Group 1:
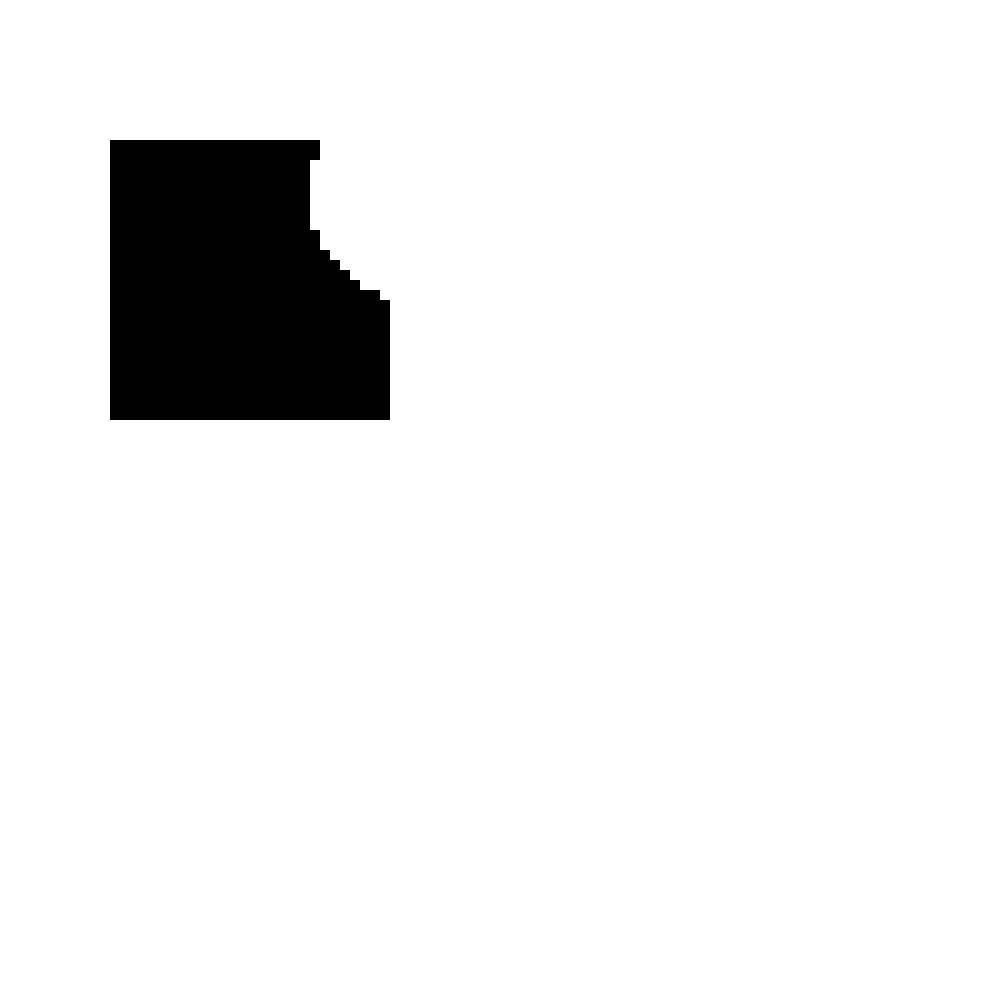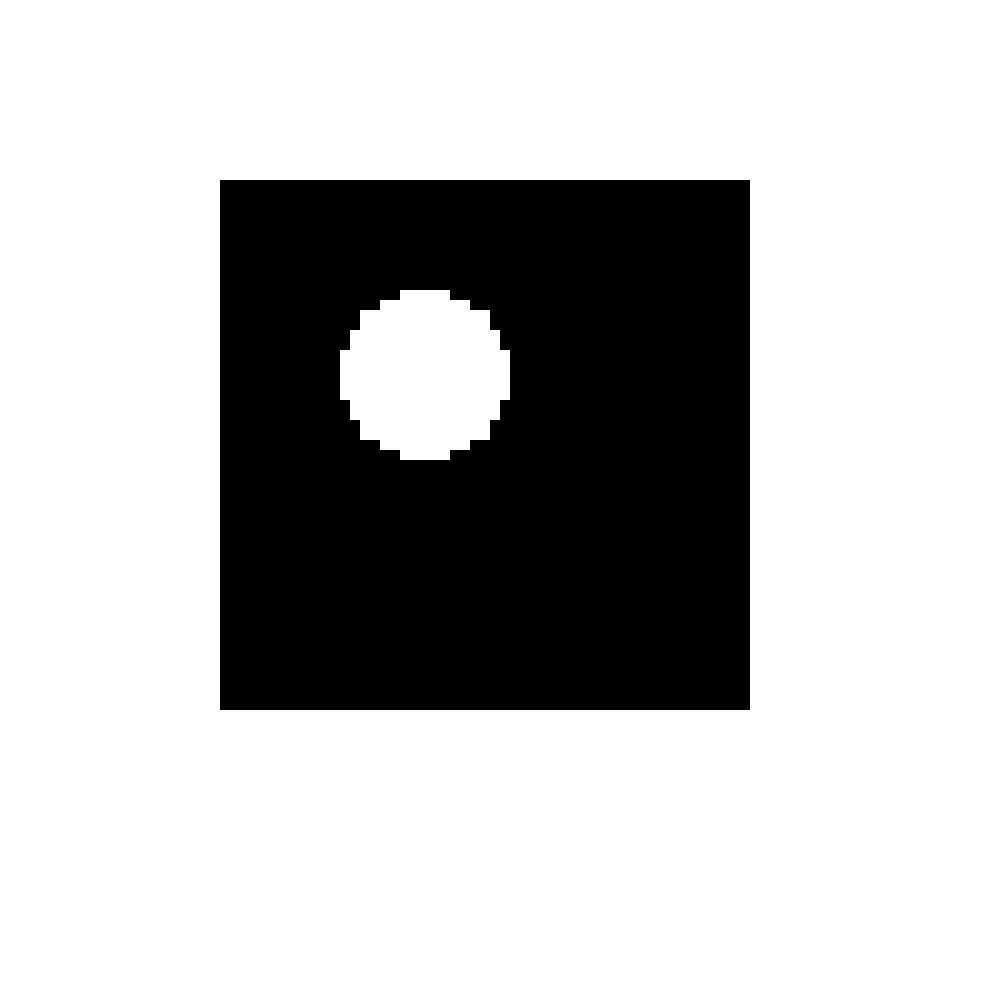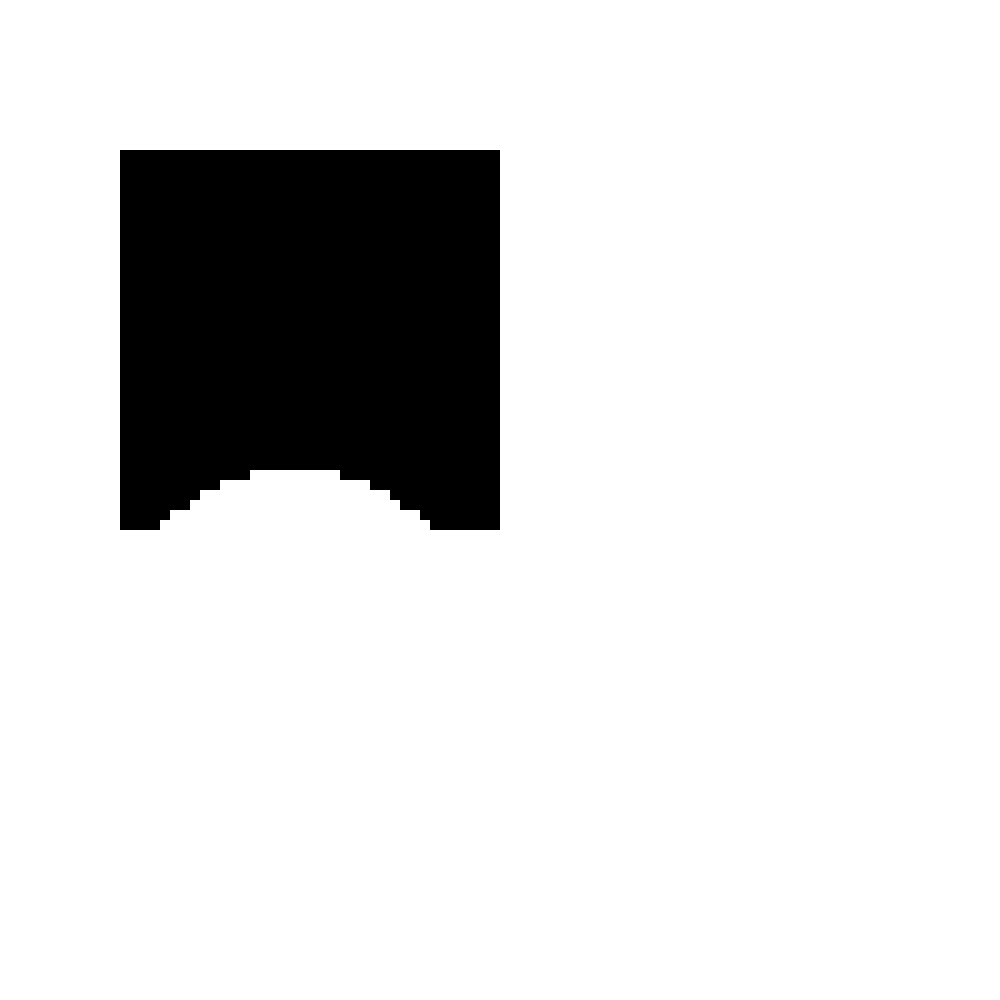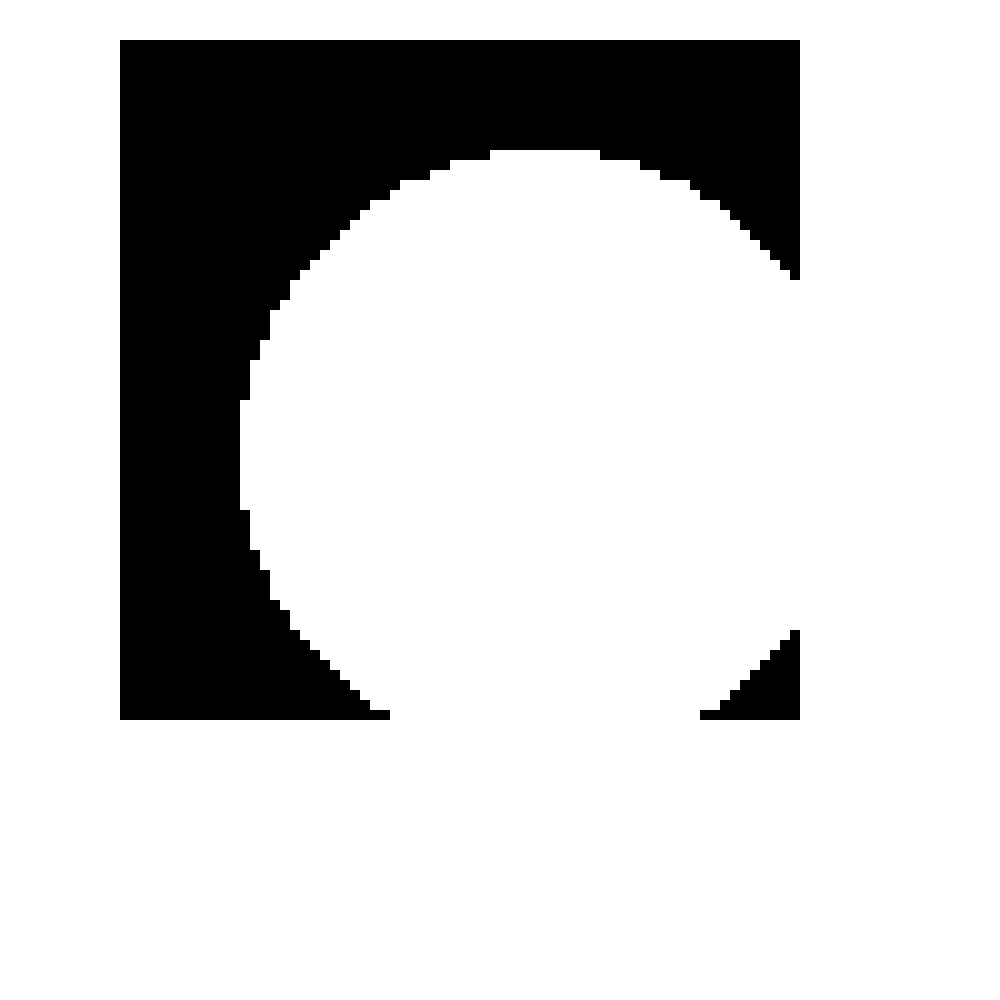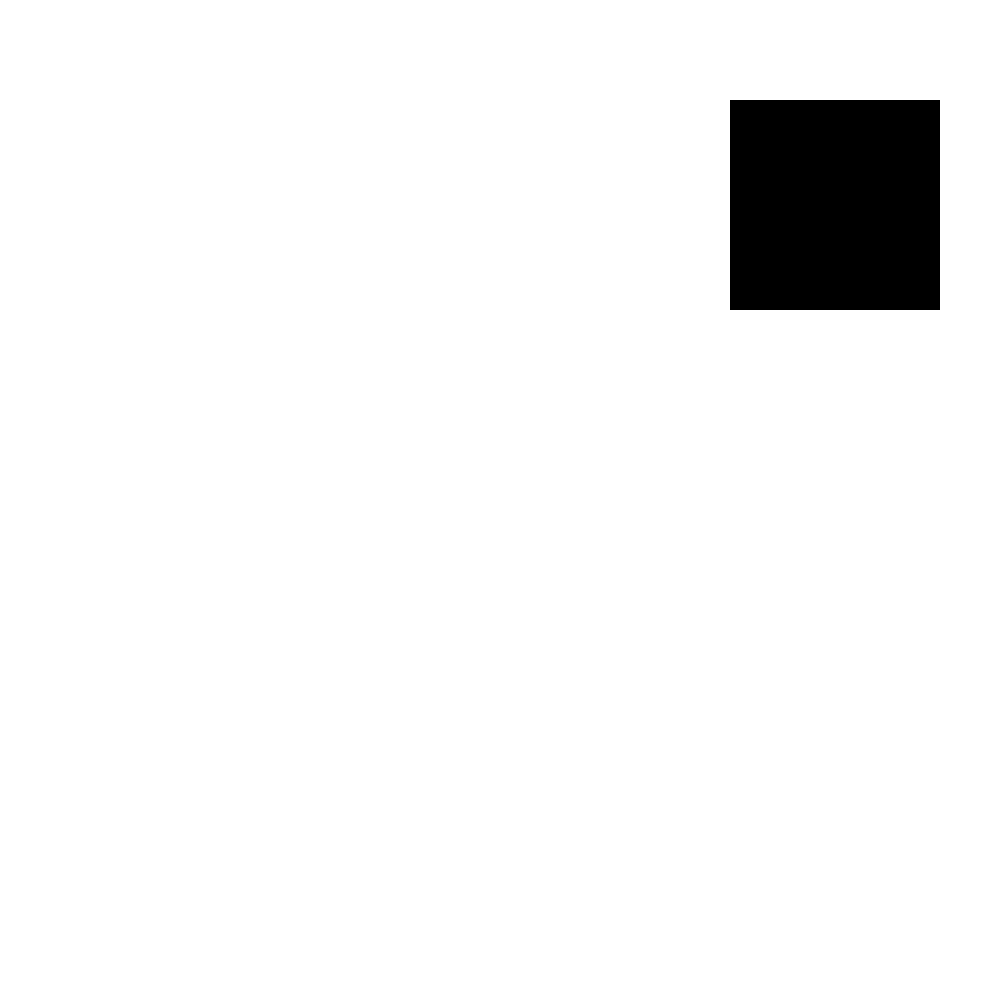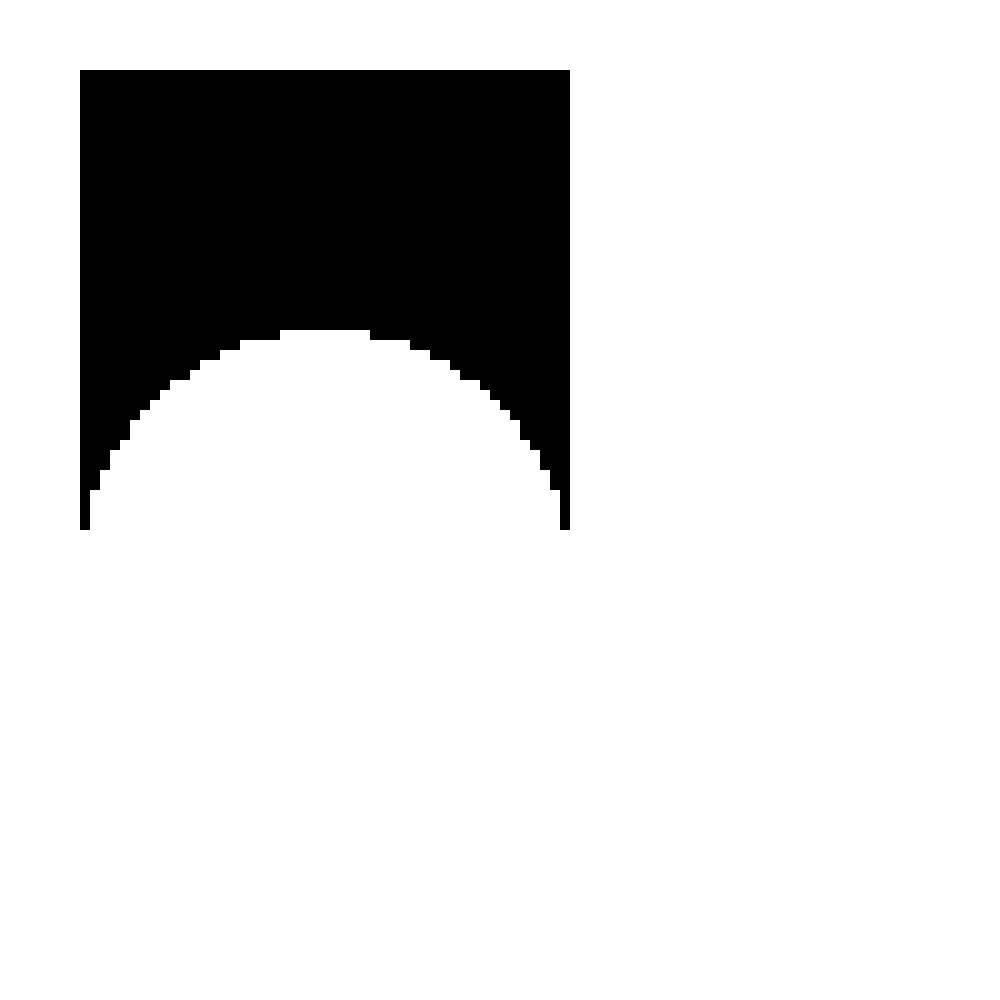
Group 2:
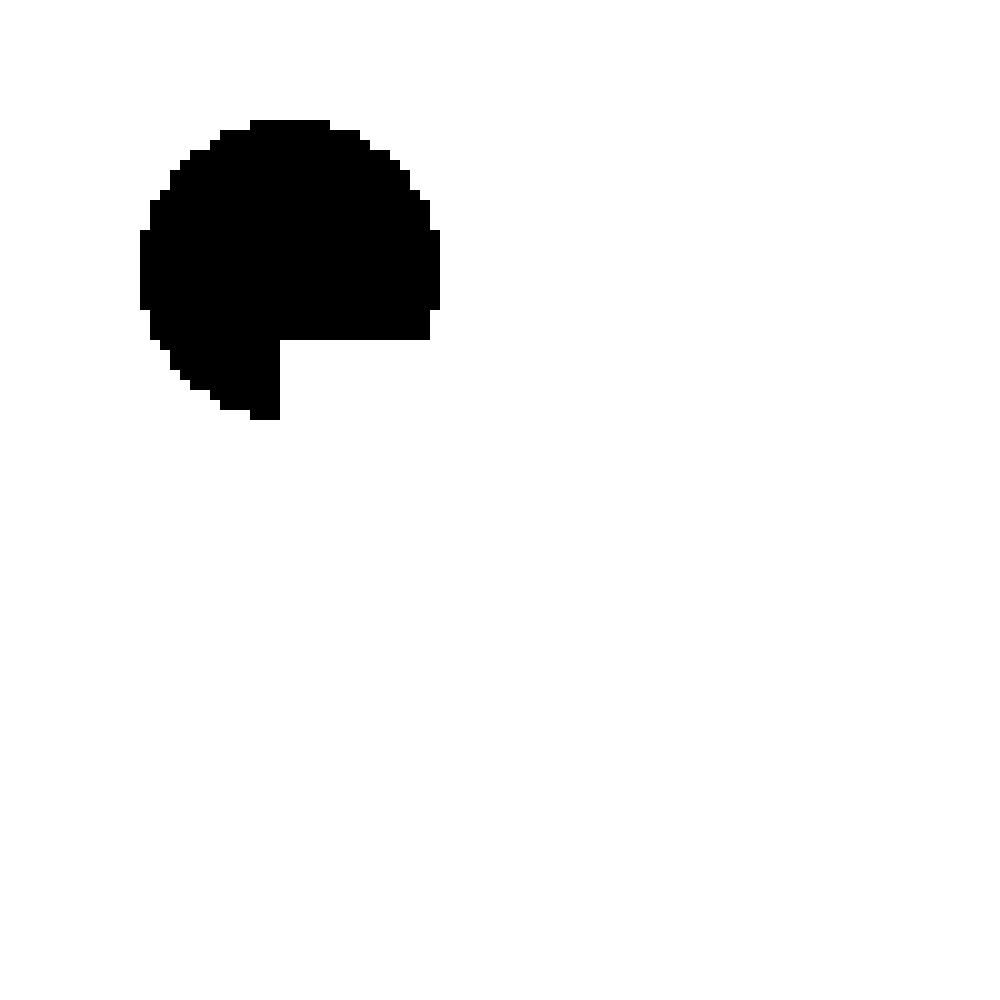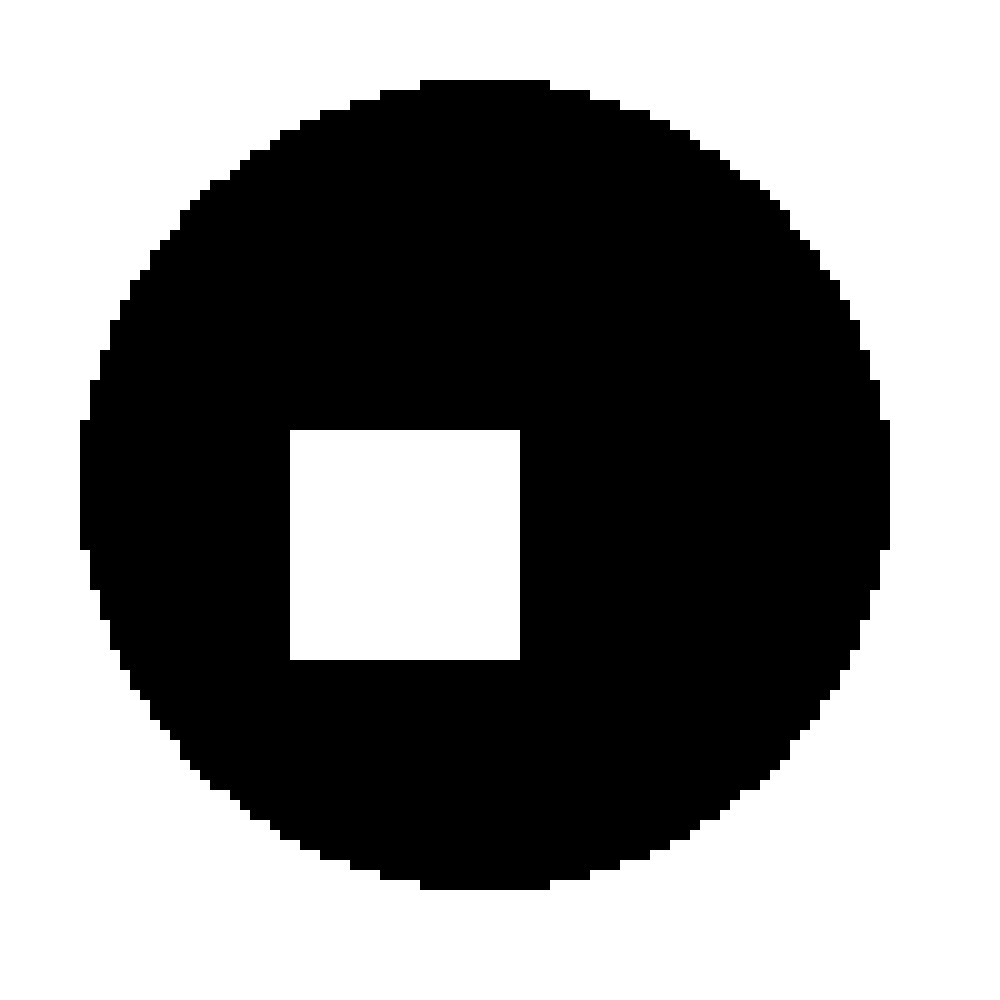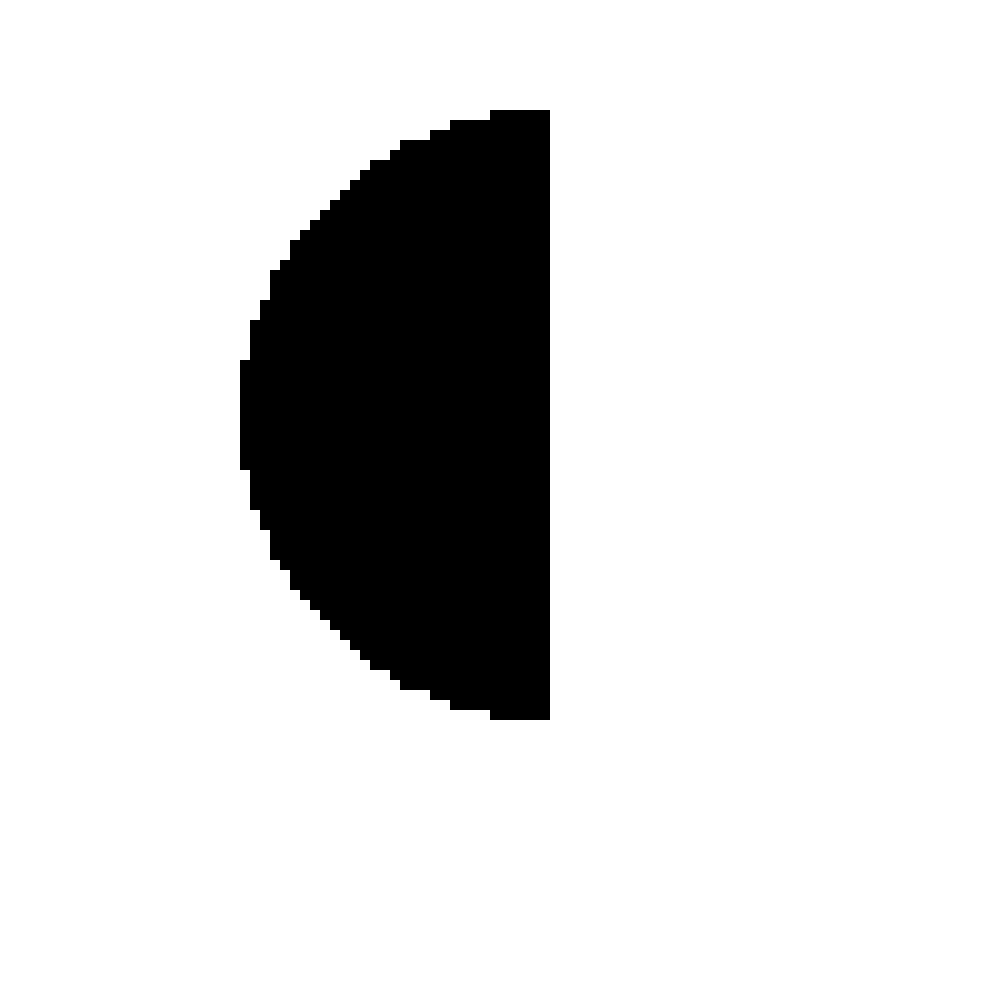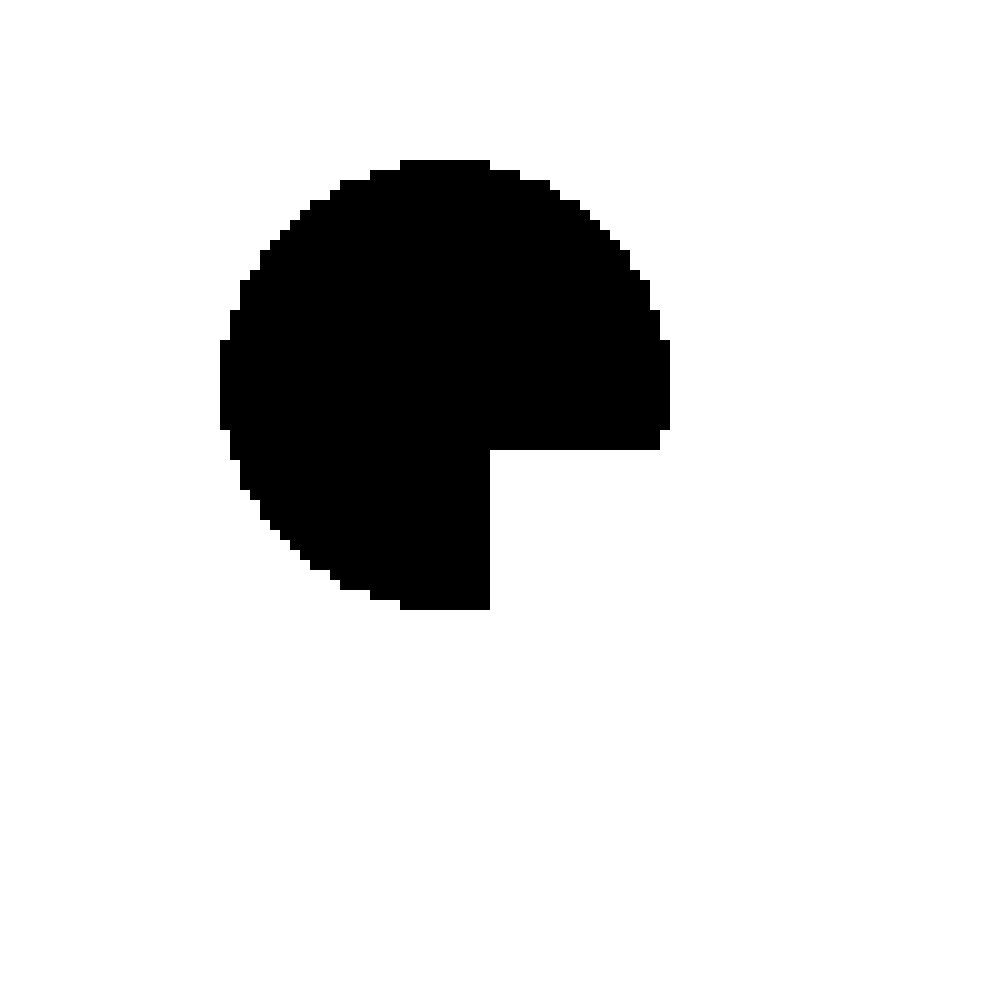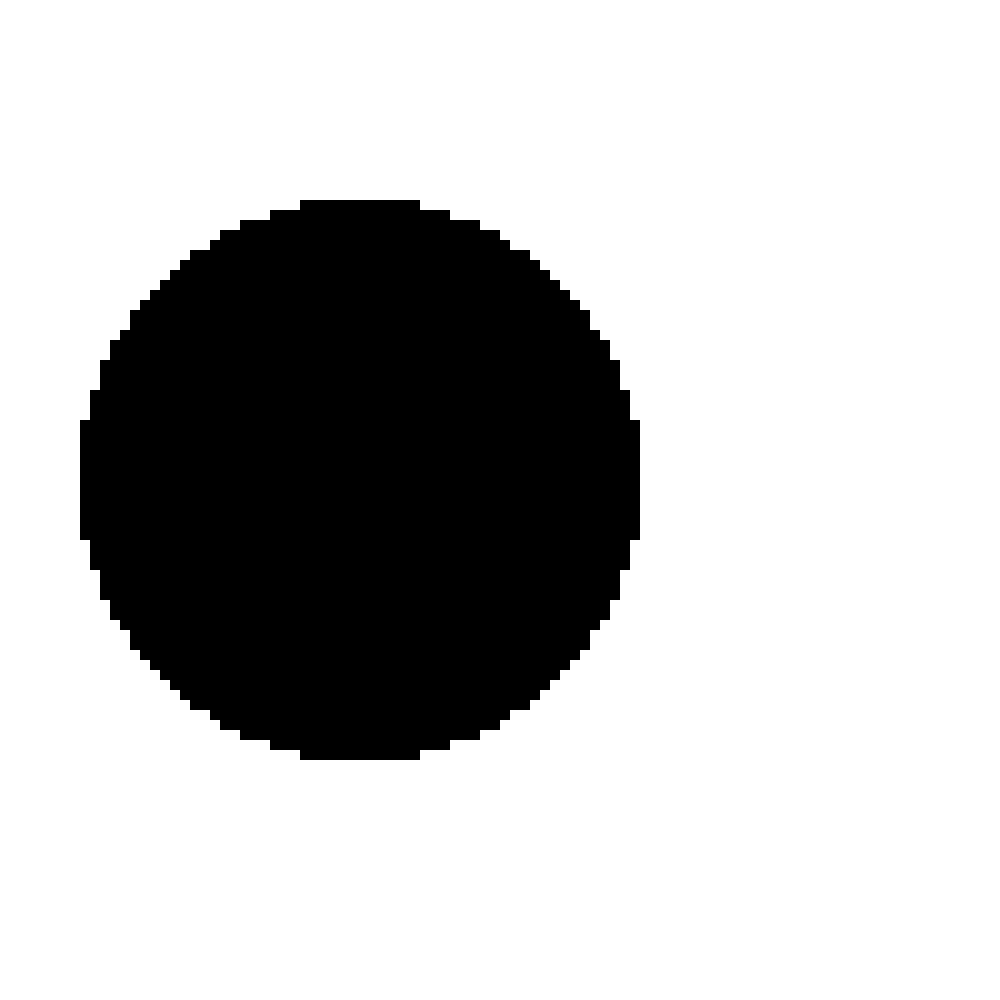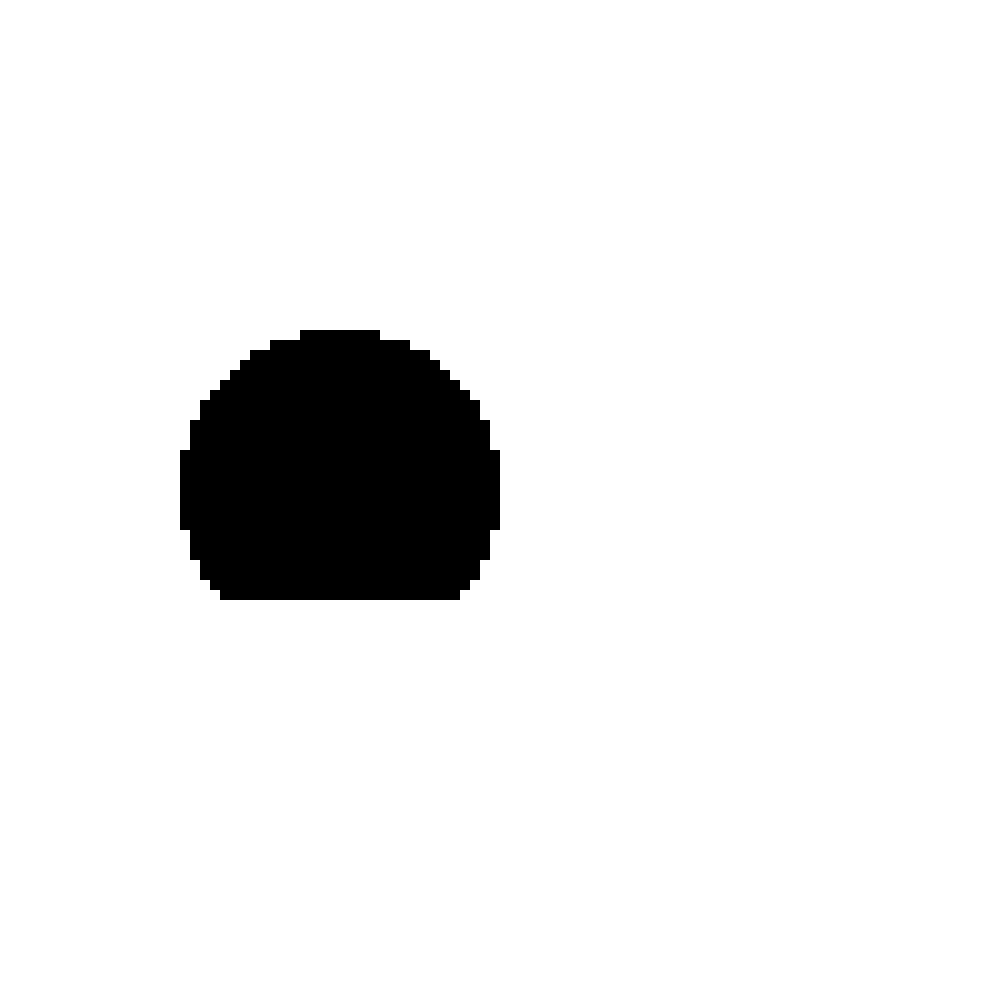
Rule separating the two groups: Square minus circle vs. circle minus square.
Example: EX1 is ambiguous because it might be a small circle minus a large square, or a small square minus a large circle.
Concepts: intersection, overlap, overlapping, subtraction
Comments: All examples in this Bongard Problem are solid black shapes.
Author: Ben